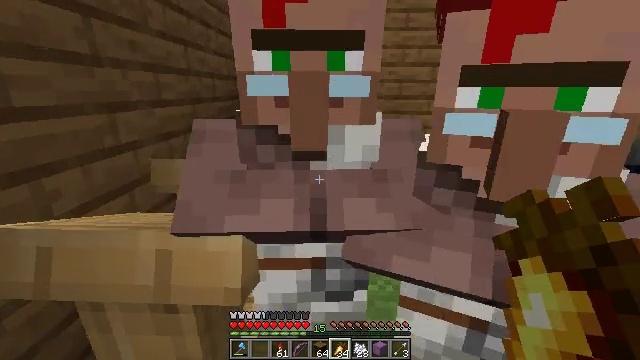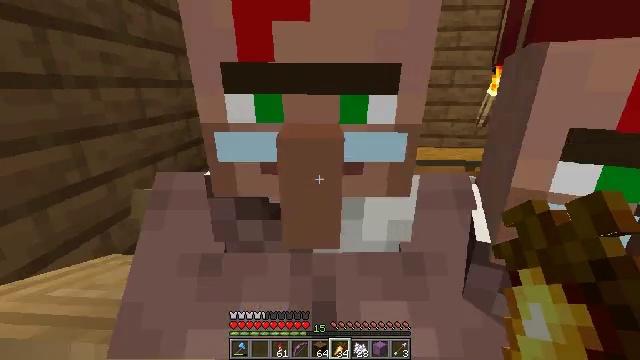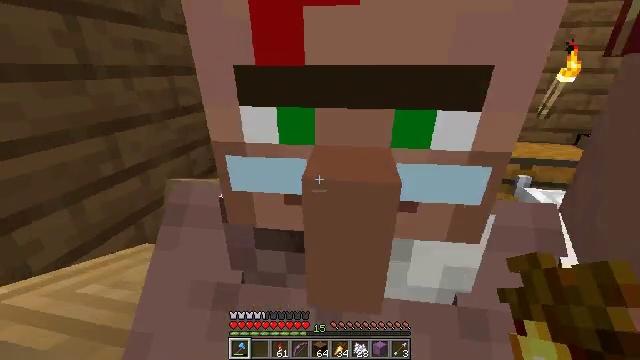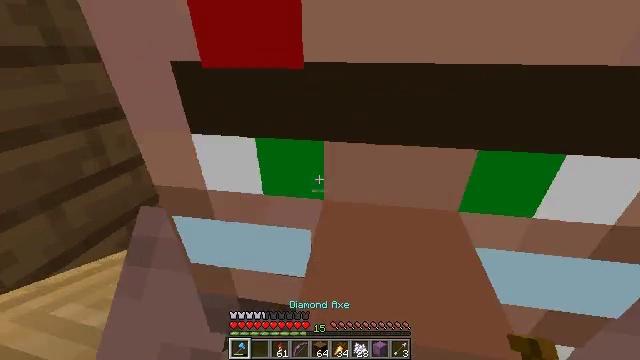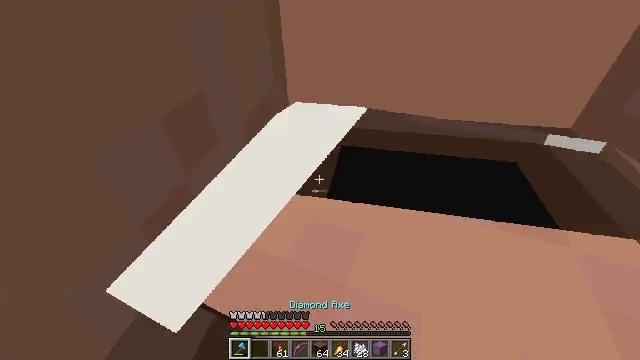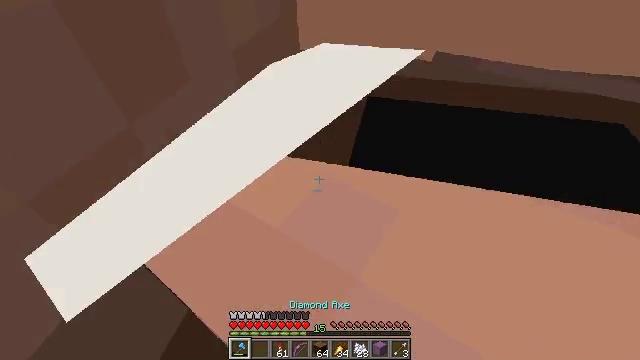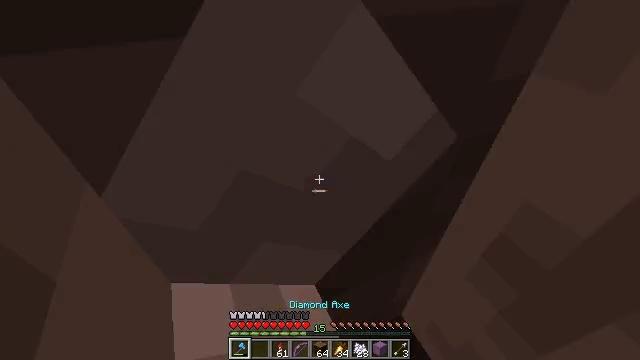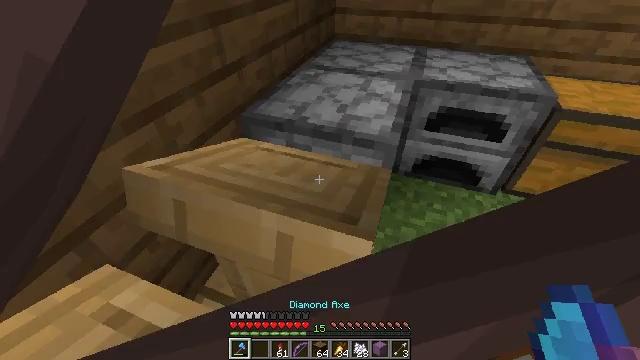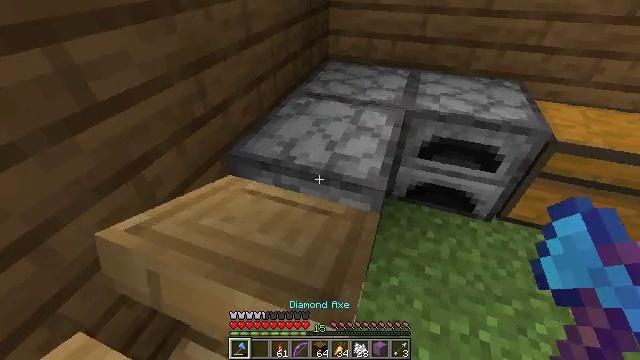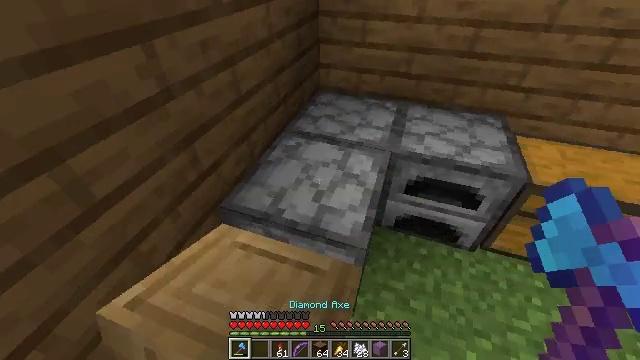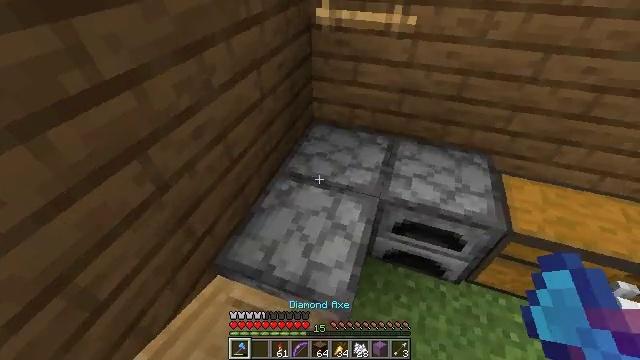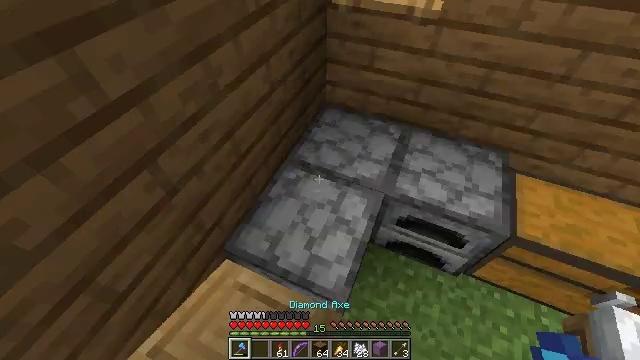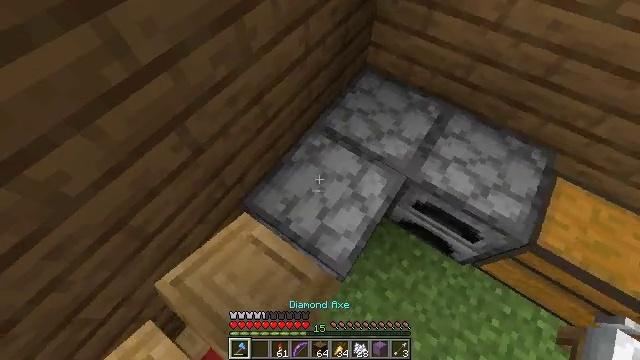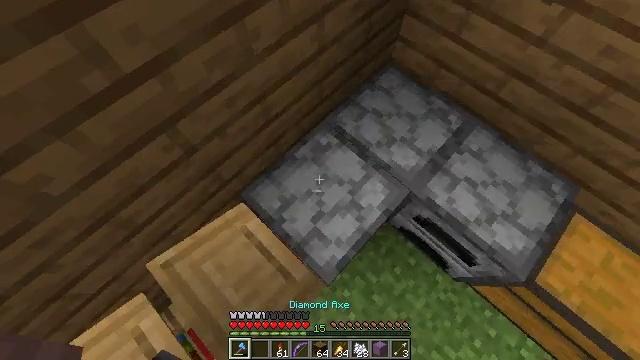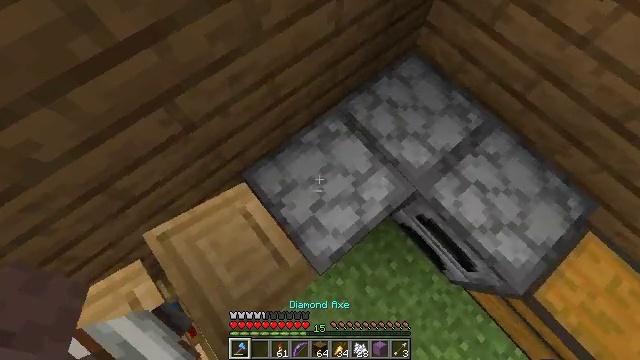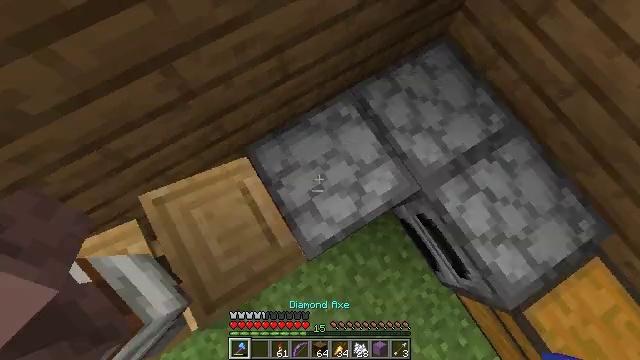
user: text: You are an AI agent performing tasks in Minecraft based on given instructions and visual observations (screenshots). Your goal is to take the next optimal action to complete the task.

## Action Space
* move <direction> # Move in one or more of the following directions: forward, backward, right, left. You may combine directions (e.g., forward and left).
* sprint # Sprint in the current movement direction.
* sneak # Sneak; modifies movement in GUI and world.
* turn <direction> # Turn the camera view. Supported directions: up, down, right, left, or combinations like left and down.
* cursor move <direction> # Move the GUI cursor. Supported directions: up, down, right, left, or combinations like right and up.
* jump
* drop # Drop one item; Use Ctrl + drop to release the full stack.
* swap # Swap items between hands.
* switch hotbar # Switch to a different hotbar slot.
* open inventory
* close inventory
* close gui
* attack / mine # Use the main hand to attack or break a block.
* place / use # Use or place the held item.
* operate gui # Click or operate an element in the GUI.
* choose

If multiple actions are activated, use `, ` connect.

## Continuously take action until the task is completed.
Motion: motion action
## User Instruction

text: Break the lectern to relocate it.
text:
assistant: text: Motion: move forward, turn left
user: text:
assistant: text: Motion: move forward, turn left and down, switch to hotbar 1
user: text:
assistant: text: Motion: move forward, turn left and down, switch to hotbar 1
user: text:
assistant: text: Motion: move forward, turn left and down, switch to hotbar 1
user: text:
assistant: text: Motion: move forward, turn left and down
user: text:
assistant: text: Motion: move forward, turn left
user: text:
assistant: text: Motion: move forward
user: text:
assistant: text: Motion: move forward, jump
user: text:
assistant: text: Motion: move forward, jump
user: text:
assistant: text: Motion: move forward, turn down, jump
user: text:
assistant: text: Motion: move forward, turn left and down, jump
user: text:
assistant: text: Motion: move forward, turn left and down
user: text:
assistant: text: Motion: turn left and down
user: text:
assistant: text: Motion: turn left and down
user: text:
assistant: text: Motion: turn left and down
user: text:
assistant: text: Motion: turn left and down
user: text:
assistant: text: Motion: turn left and down
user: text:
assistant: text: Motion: no_op
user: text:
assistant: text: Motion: no_op
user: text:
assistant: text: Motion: no_op
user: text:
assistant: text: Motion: turn left and up
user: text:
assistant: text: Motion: turn left and up
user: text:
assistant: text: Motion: turn left and up
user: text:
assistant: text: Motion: turn left and up
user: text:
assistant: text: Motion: move forward, turn left and down
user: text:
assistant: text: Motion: move forward, turn left and down
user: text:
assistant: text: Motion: move forward, turn left and down
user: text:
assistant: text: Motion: turn left
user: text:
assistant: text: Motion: turn left
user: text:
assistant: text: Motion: no_op